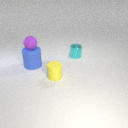
large blue rubber cylinder below small purple rubber sphere